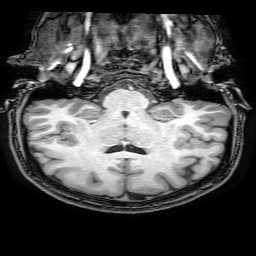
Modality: T1w
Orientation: sagittal
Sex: female
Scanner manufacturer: philips
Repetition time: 0.008055 s
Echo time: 0.00368 s